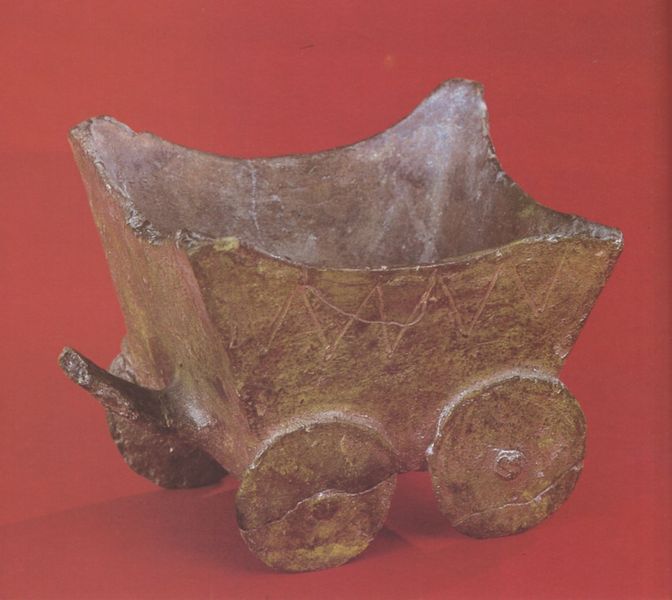
Titel: Wagenförmiges Gefäß der Badener Kultur von Budakalász
Institution: Budapest, Ungarisches Nationalmuseum
Schlagwörter: gelb, braun, rot, muster, alt, stein, räder, skulptur, wagen, verzierung, metall, bronze, striche, deichsel, zacken, achsen, nabe, riss, steinzeit, bruchstelle, u, radnaabe, tplastik